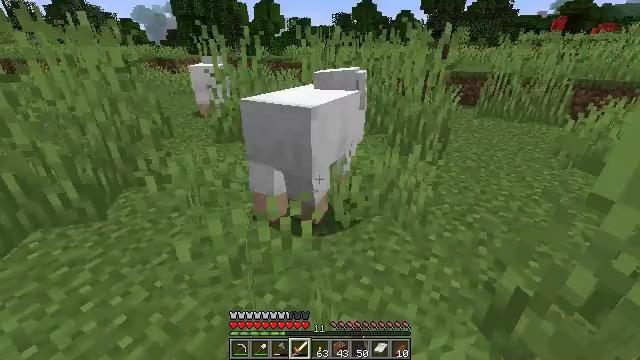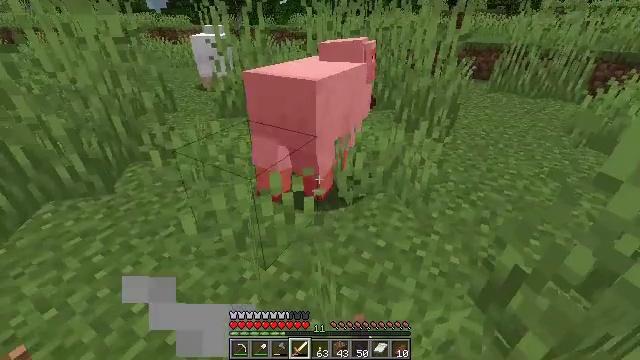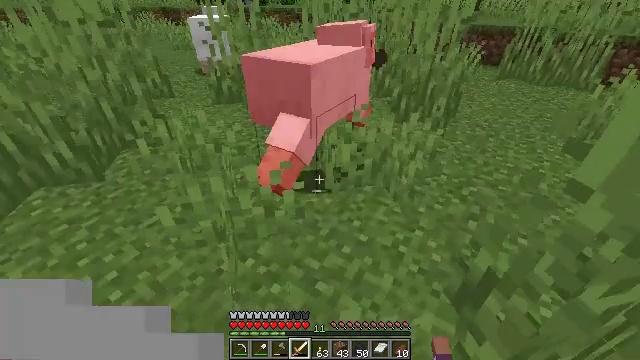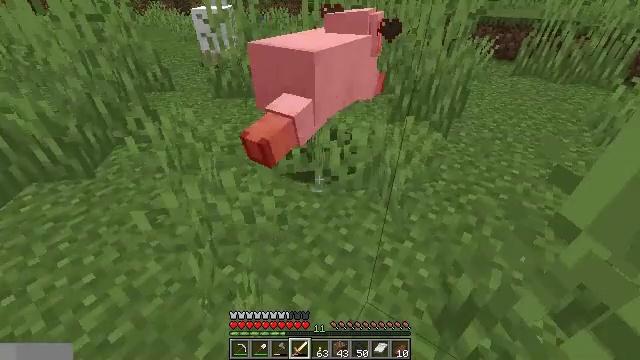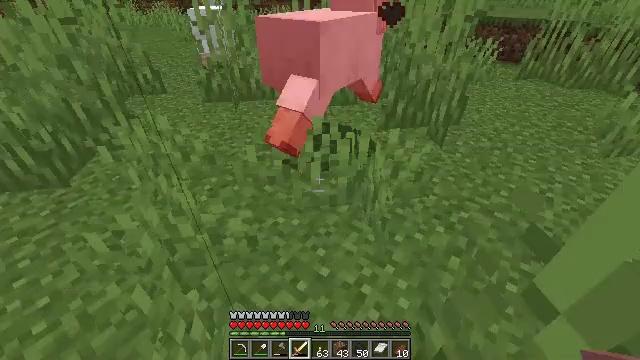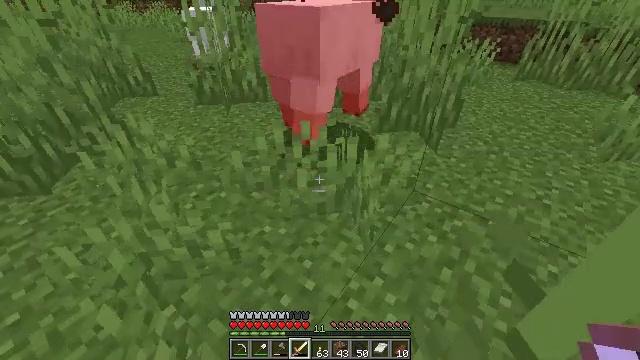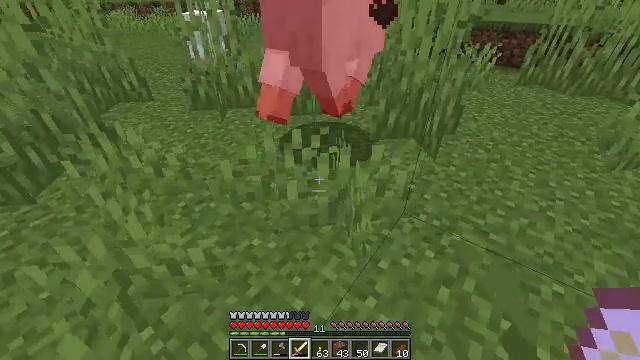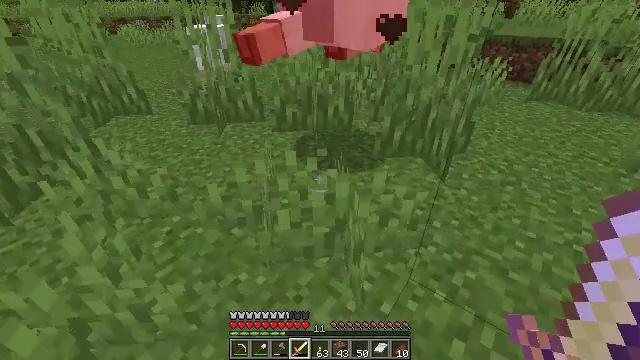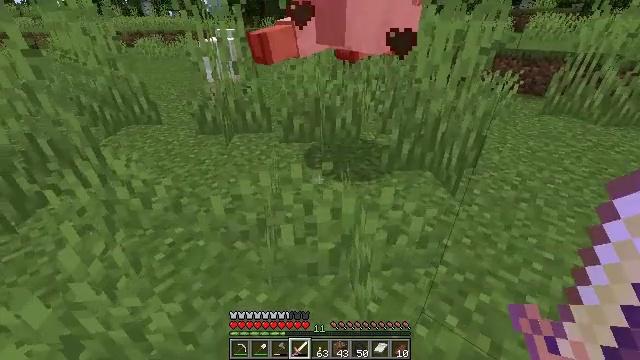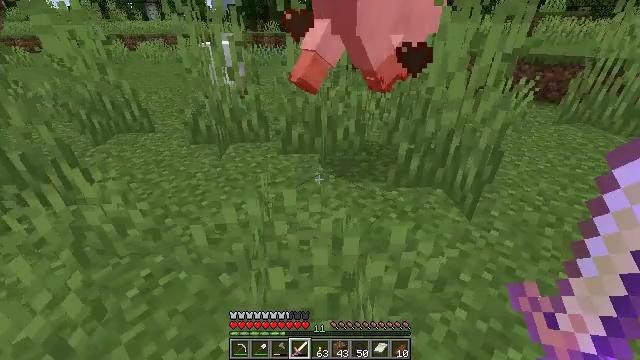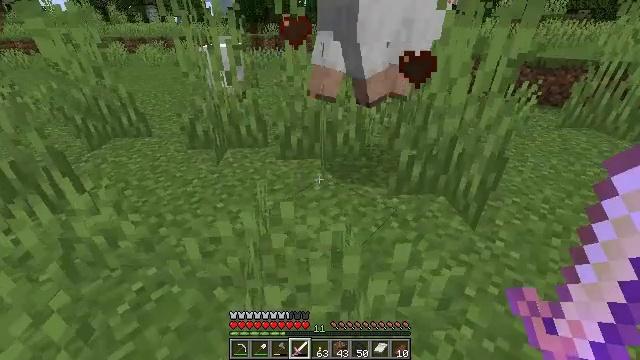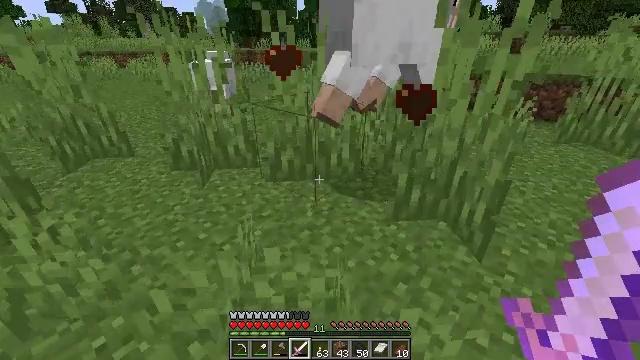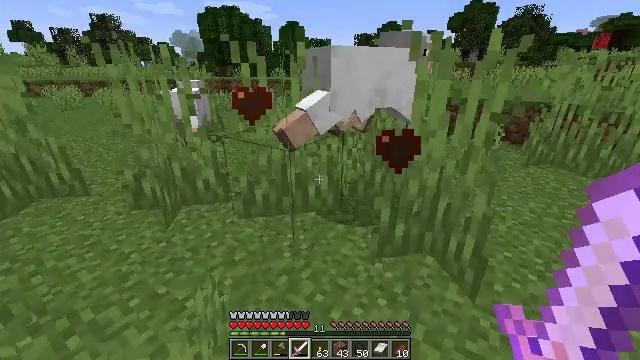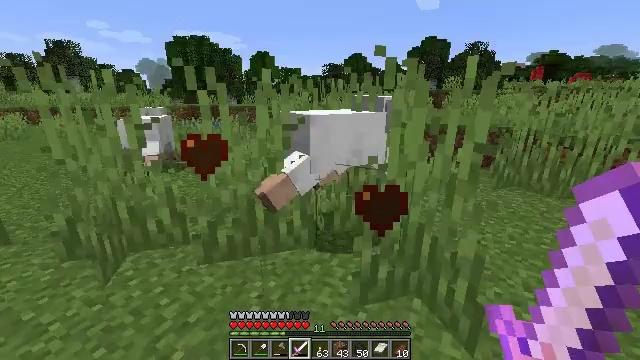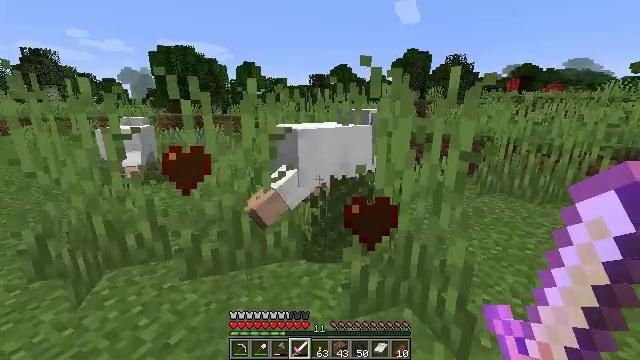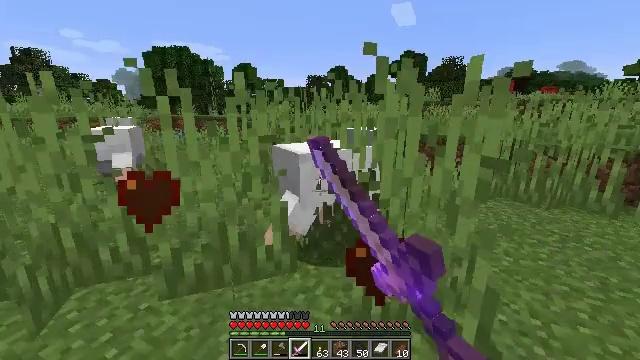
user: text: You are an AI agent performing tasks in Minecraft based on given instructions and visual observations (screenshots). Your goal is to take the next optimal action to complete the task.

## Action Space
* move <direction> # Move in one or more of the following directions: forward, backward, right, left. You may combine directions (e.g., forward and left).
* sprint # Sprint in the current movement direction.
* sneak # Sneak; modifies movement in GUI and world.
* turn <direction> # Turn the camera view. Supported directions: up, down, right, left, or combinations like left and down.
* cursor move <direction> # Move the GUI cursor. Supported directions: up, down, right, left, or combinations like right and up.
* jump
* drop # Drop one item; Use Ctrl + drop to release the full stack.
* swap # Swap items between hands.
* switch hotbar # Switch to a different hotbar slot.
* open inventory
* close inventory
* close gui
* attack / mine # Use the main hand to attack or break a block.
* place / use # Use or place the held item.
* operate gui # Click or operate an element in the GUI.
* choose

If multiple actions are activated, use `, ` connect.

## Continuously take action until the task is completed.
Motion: motion action
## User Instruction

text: Remove the tall grass to clear the area.
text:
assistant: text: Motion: move right, turn left and down
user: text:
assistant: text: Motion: move forward and move right, turn left and down
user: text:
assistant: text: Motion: move forward and move right, turn left and down
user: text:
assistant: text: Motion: move forward and move right, turn left
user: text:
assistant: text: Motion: move forward and move right
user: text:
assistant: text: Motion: move forward
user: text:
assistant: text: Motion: move forward, turn left and up
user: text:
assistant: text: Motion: move forward, turn left and up
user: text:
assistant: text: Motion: move forward
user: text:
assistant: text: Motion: move forward
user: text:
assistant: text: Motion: move forward, turn right and up
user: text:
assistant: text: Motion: move forward, turn right and up
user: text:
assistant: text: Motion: move forward, turn right and up
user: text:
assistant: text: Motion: move forward, turn right and up, attack / mine
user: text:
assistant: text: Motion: move forward, attack / mine
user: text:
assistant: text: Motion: move forward and move right, turn right and down, attack / mine
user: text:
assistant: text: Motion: move forward and move right, turn right and down, attack / mine
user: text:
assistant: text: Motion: move forward and move right, turn right and down
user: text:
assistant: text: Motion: no_op